Question: I am creating a virtual map of a country, in which when you click on a dot as shown in this picture, below. Now, everything works fine, like you click a red dot, an image and description about the relevant region appears, and when click other red dots the previous one fades away and a new one appears. Perfect! Only problem is, then you select a town / zone from the drop down form, it only pops up the red dots, but I need the image & description also to appear for that selected town/zone.
Here is the <URL>
To know the problem, you should click on a red dot first, then when you see the image/description pop up, then select from the drop down menu any zone and even though you will see the the dot only appearing, but the description / image never changes when you select the zone automatically.
thanks for the help

Here is the JS code, are below as the site won't let me only post the jsFiddle link.
JS
'''
$(document).ready(function() {
// begin Ready
//...................................................
// When the form changes
$('#mapForm').change(function() {
var selectedContinent = $('#mapForm option:selected').val();
if (selectedContinent == 'ALL'){
$('a.dot').slideDown(1000);
}else{
$('a.dot[continent = "'+selectedContinent+'"]').slideDown(1000);
$('a.dot[continent != "'+selectedContinent+'"]').slideUp(1000);
$('a.dott[continent = "'+selectedContinent+'"]').slideDown(1000);
$('a.dott[continent != "'+selectedContinent+'"]').slideUp(1000);
}
});
$('#mapFormm').change(function() {
var selectedContinentt = $('#mapFormm option:selected').val();
if (selectedContinentt == 'ALL'){
$('a.dott').slideDown(1000);
}else{
$('a.dot[continent = "'+selectedContinentt+'"]').slideDown(1000);
$('a.dot[continent != "'+selectedContinentt+'"]').slideUp(1000);
$('a.dott[continent = "'+selectedContinentt+'"]').slideDown(1000);
$('a.dott[continent != "'+selectedContinentt+'"]').slideUp(1000);
}
});
// When a dot is clicked
//...................................................
$('a.dot').click(function(){
$('a.dot').removeClass('selected');
$(this).addClass('selected');
var city = '.city_detail#' + $(this).attr('city');
var htmlCode = $(city).html();
$('.detail_container').fadeOut(500, function(){
$('.detail_container .city_detail').html(htmlCode);
$('.detail_container').fadeIn(500);
});
});
$('a.dott').click(function(){
$('a.dott').removeClass('selected');
$(this).addClass('selected');
var city = '.city_detail#' + $(this).attr('city');
var htmlCode = $(city).html();
$('.detail_container').fadeOut(500, function(){
$('.detail_container .city_detail').html(htmlCode);
$('.detail_container').fadeIn(500);
});
});
// end Ready
});
'''
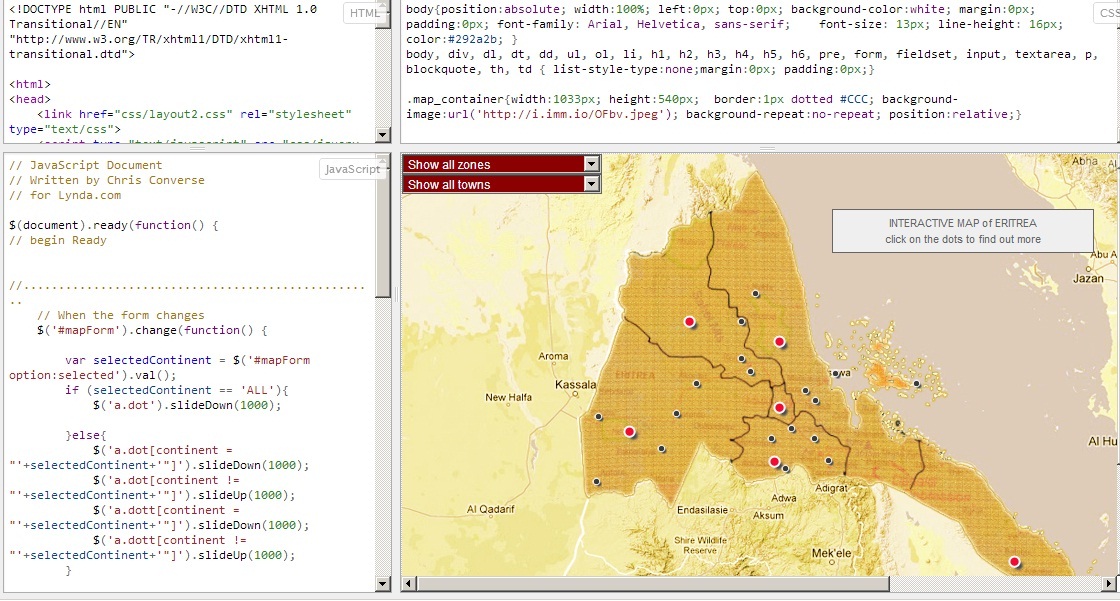
Answer: Just trigger click events on the elements when you are selecting them on the list
'''
// When the form changes
$('#mapForm').change(function() {
var selectedContinent = $('#mapForm option:selected').val();
if (selectedContinent == 'ALL'){
$('a.dot').slideDown(1000);
}else{
$('a.dot[continent = "'+selectedContinent+'"]').slideDown(1000, function(){$(this).trigger('click');});
$('a.dot[continent != "'+selectedContinent+'"]').slideUp(1000);
$('a.dott[continent = "'+selectedContinent+'"]').slideDown(1000, function(){$(this).trigger('click');});
$('a.dott[continent != "'+selectedContinent+'"]').slideUp(1000);
}
});
$('#mapFormm').change(function() {
var selectedContinentt = $('#mapFormm option:selected').val();
if (selectedContinentt == 'ALL'){
$('a.dott').slideDown(1000);
}else{
$('a.dot[continent = "'+selectedContinentt+'"]').slideDown(1000, function(){$(this).trigger('click');});
$('a.dot[continent != "'+selectedContinentt+'"]').slideUp(1000);
$('a.dott[continent = "'+selectedContinentt+'"]').slideDown(1000, function(){$(this).trigger('click');});
$('a.dott[continent != "'+selectedContinentt+'"]').slideUp(1000);
}
});
'''
See working <URL>